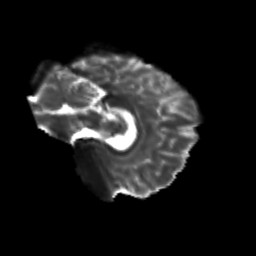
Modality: T2w
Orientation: sagittal
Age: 24
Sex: male
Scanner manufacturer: siemens
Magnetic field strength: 3 T
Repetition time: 3.5 s
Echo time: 0.113 s